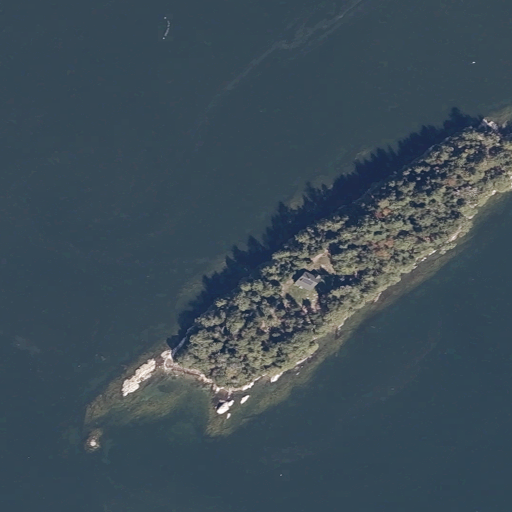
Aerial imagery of island in Maine named Sister Island containing open water, herbaceous wetlands, evergreen forest, grassland, shrub, and open development